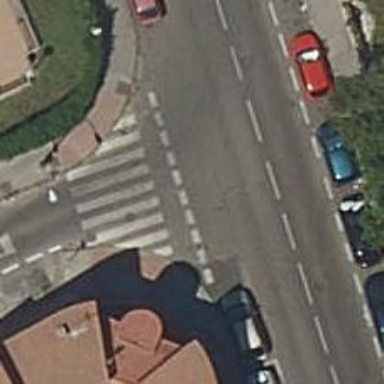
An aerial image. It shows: Road with "give way" sign.